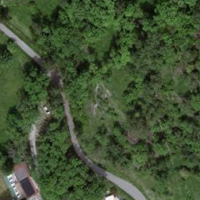
EUNIS habitat code: 41
Species observed at this site:
Olethreutes arcuella
Phyllobius pyri
Aelia acuminata
Spilostethus saxatilis
Sitochroa verticalis
Siona lineata